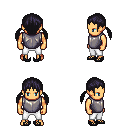
a pixel art fantasy rpg character, male body template, human, tanned skin, steel chest armor, white pants, raven twin-tailed hairstyle, ghillies, four views (front, back, left, right), 2x2 character sprite sheet, small pixel art, hard edges, no anti-aliasing